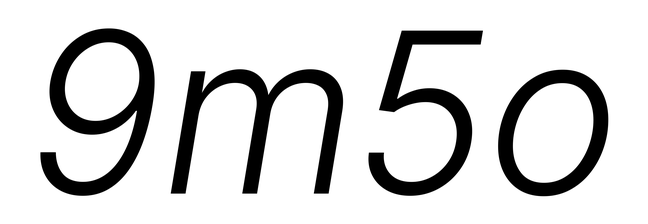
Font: Inter-Italic_Light_Italic